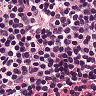
Metastatic tissue present: no